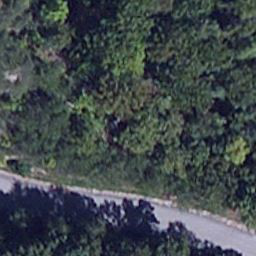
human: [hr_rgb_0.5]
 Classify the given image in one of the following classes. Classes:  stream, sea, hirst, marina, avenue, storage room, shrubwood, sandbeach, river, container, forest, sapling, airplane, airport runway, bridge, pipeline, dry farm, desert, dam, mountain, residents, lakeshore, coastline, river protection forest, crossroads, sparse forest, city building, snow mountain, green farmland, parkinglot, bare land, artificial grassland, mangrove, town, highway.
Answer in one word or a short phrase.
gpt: avenue